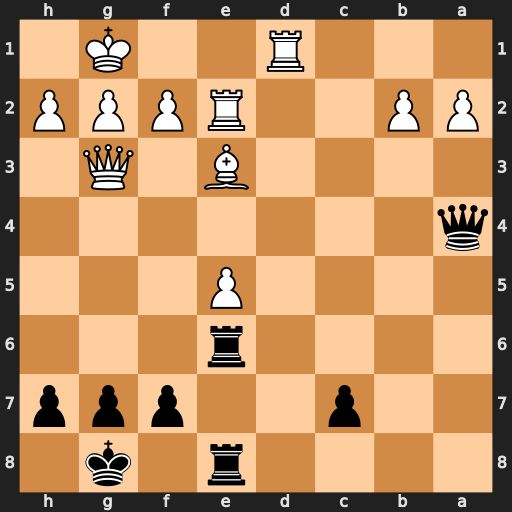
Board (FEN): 4r1k1/2p2ppp/4r3/4P3/q7/4B1Q1/PP2RPPP/3R2K1
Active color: b
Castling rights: -
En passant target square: -
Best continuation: Qxd1+ Re1 Qxe1#